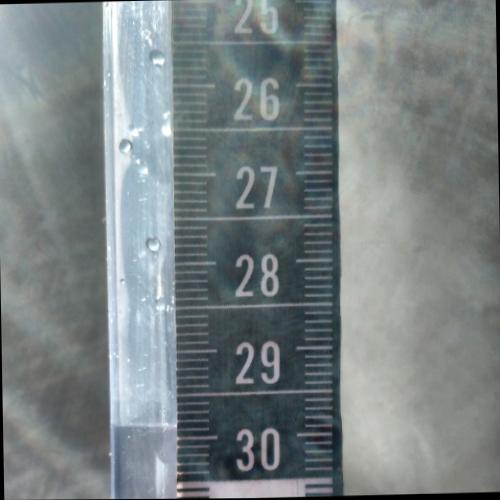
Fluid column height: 29.8 cm